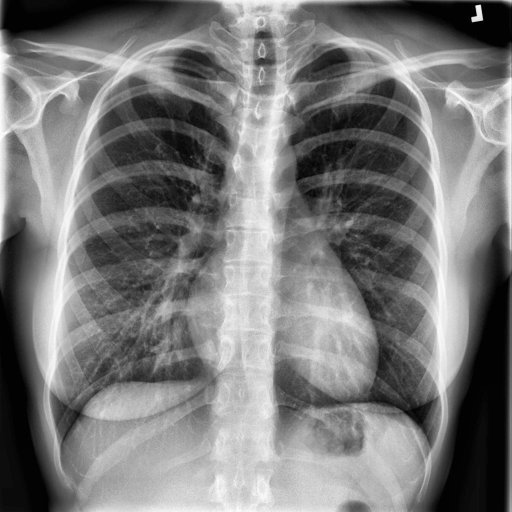
Finding: NORMAL